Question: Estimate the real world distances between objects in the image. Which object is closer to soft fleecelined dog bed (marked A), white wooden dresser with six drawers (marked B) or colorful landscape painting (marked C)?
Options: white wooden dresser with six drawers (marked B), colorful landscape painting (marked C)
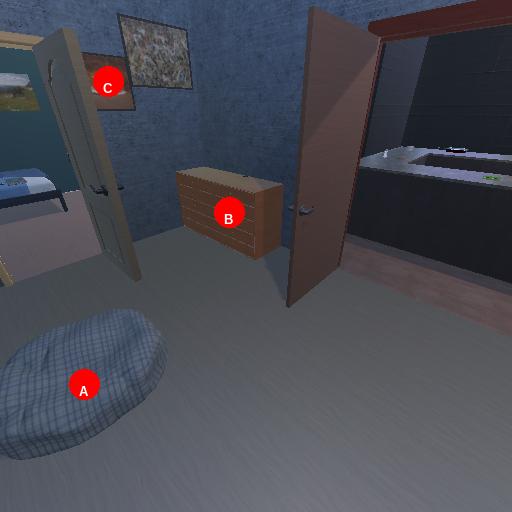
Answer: white wooden dresser with six drawers (marked B)